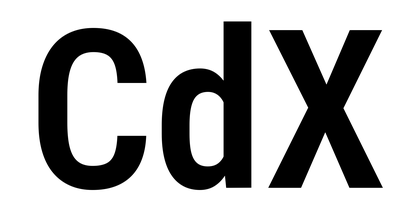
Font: Roboto_Condensed_SemiBold